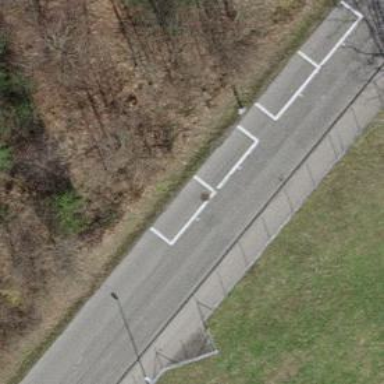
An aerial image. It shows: Parking lane area.